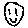
Label: smiley face